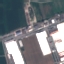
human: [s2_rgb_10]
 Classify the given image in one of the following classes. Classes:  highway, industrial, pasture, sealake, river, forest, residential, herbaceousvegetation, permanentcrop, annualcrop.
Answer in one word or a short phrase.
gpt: Industrial